Question: I have this DIV:
'''
<div id="video_container" class="barra">
<ul>
<li><iframe width="450" height="253" src="//www.youtube.com/embed/Gy3lrgVakII" frameborder="0" allowfullscreen></iframe></li>
<li><iframe width="450" height="253" src="//www.youtube.com/embed/AnwKqlhzCM4" frameborder="0" allowfullscreen></iframe></li>
<li><iframe width="450" height="253" src="//www.youtube.com/embed/wLJM0oi7o9A" frameborder="0" allowfullscreen></iframe></li>
<li><iframe width="450" height="253" src="//www.youtube.com/embed/NRWrYGaqIO8" frameborder="0" allowfullscreen></iframe></li>
<li><iframe width="450" height="253" src="//www.youtube.com/embed/ICUhpeXDrwQ" frameborder="0" allowfullscreen></iframe></li>
<li><iframe width="450" height="253" src="//www.youtube.com/embed/DDVWXbVxIkI" frameborder="0" allowfullscreen></iframe></li>
<li><iframe width="450" height="253" src="//www.youtube.com/embed/ntD69DBs8Q8" frameborder="0" allowfullscreen></iframe></li>
<li><iframe width="450" height="253" src="//www.youtube.com/embed/fuTmK5WHQ18" frameborder="0" allowfullscreen></iframe></li>
<li><iframe width="450" height="253" src="//www.youtube.com/embed/IpUwiyID_Kk" frameborder="0" allowfullscreen></iframe></li>
<li><iframe width="450" height="253" src="//www.youtube.com/embed/snISa71nM_k" frameborder="0" allowfullscreen></iframe></li>
<li><iframe width="450" height="253" src="//www.youtube.com/embed/z6VuNTPuChc" frameborder="0" allowfullscreen></iframe></li>
<li><iframe width="450" height="253" src="//www.youtube.com/embed/NKzwcbidanM" frameborder="0" allowfullscreen></iframe></li>
</ul>
</div>
<div id="video_container_mobile"></div>
'''
i want to populate another div with the same content '(<ul>...</ul> )'
I have this:
'''
var list = $("#video_container_mobile").append('<ul></ul>').find('ul');
$("#video_container ul li").each(function() {
var el = $(this);
list.append(el);
});
'''
This works, but this erasing from the original div, the list that i was appending.
See the image below:

and see the FIddle:
<URL>
I want to keep in the 2 DIV's the same content... Can anyone help?
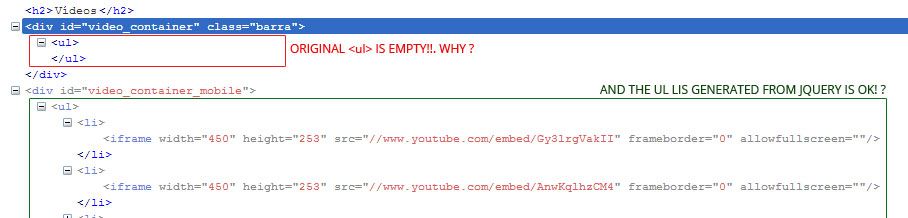
Answer: Probably not as clean as @Hussein's, but
'''
$('#video_container_mobile').append($('#video_container').html());
'''